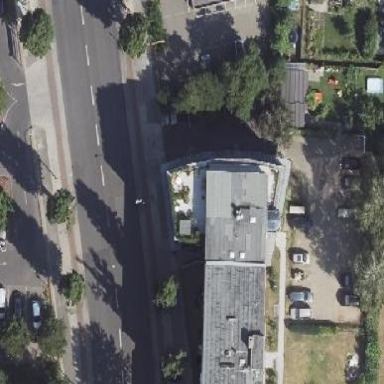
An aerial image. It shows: Part of building.